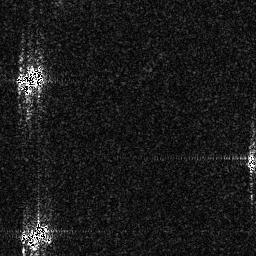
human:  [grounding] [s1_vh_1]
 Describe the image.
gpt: In the satellite image, there is  <ref>1 medium ship </ref> <box>[[5, 25, 17, 35, 0]]</box> located at left,  <ref>1 medium ship </ref> <box>[[7, 87, 19, 96, 0]]</box> located at bottom left.